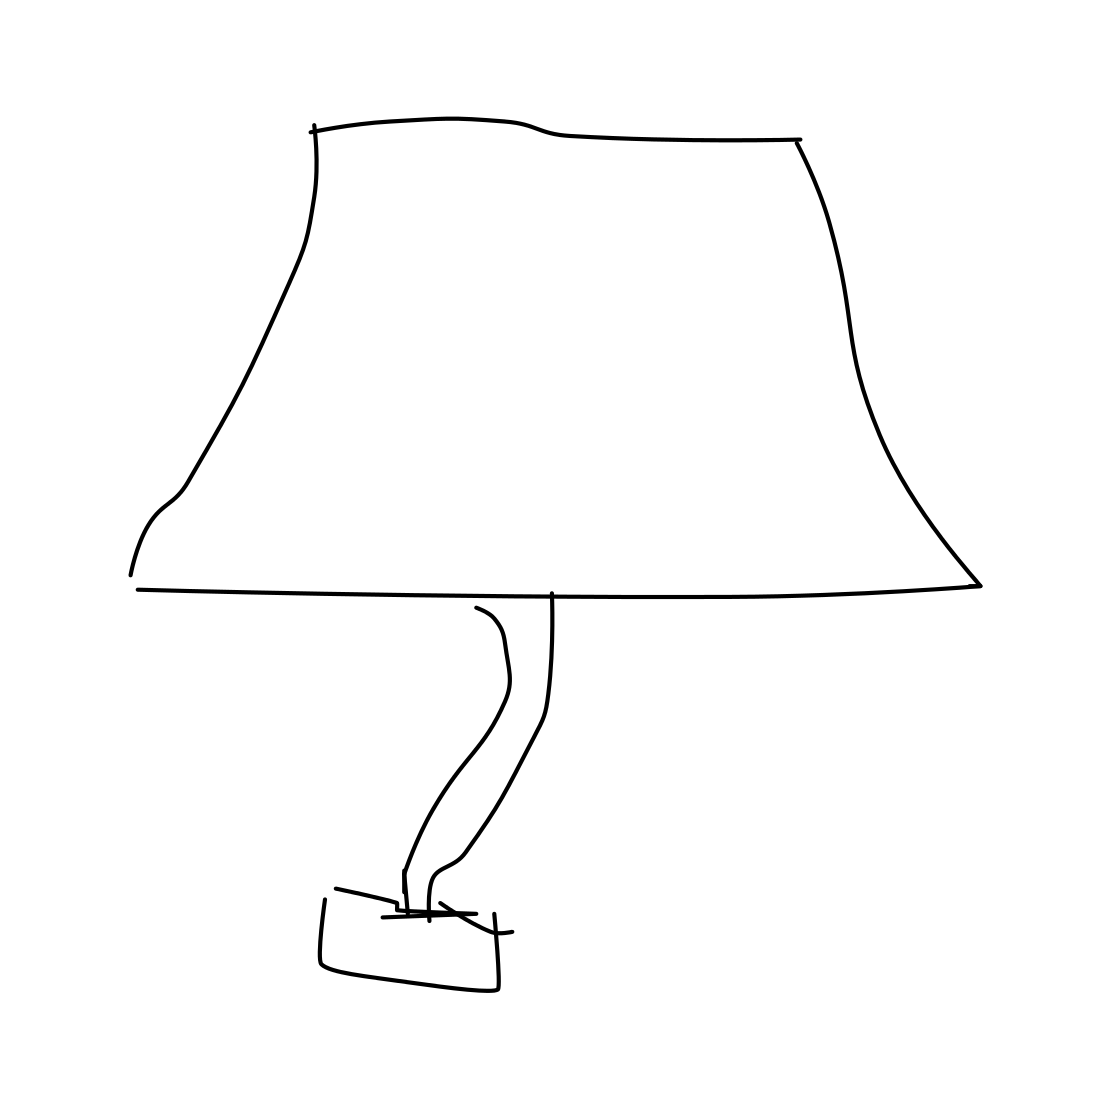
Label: tablelamp